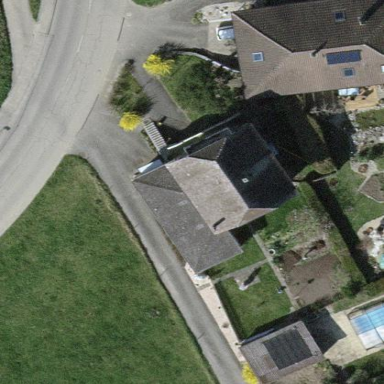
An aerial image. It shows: Detached building with hipped roof shape.